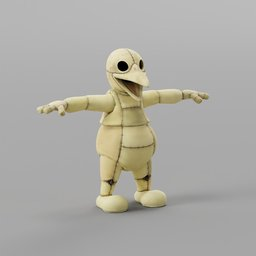
Label: animals